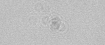
Label: camera_spot